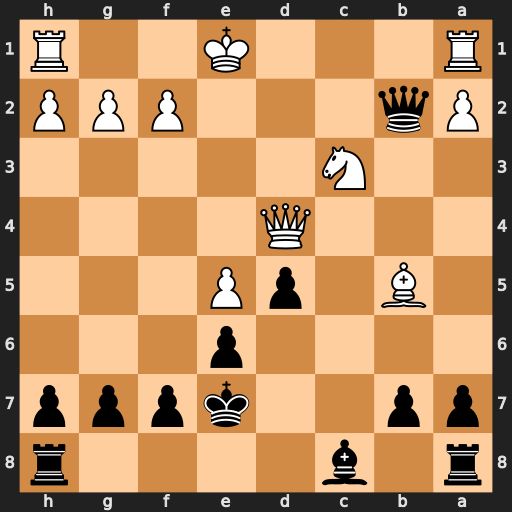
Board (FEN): r1b4r/pp2kppp/4p3/1B1pP3/3Q4/2N5/Pq3PPP/R3K2R
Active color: b
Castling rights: KQ
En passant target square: -
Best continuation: Qxa1+ Ke2 Qb2+